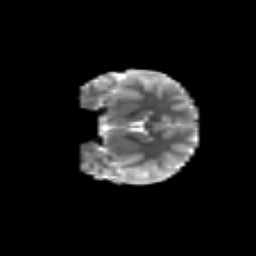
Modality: T2w
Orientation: coronal
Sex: male
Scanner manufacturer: siemens
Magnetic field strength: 3 T
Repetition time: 5 s
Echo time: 0.071 s